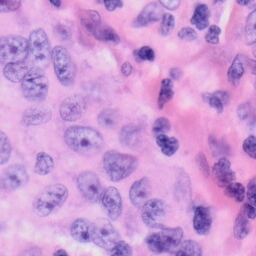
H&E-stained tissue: Skin